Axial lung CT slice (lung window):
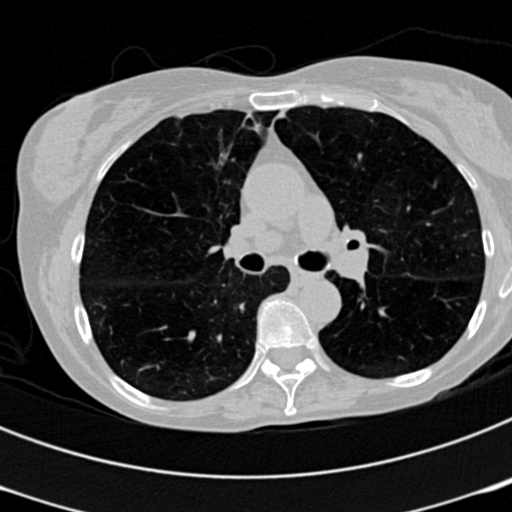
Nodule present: no